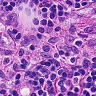
Metastatic tissue present: no